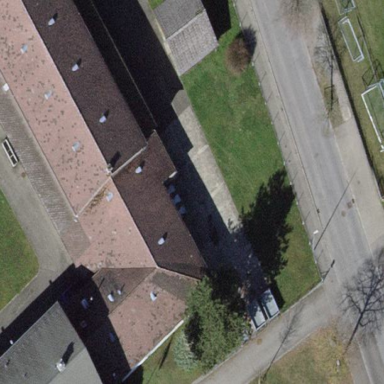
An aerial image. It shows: Gabled building with roof made of brown roof tiles. The roof is oriented along the building.